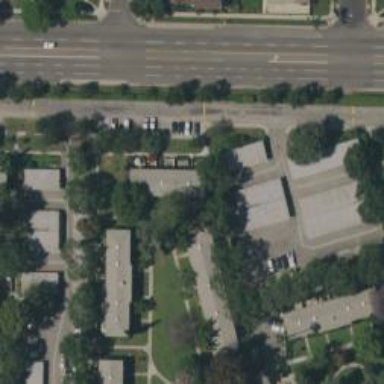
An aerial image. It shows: Footway.